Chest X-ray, AP view. Patient: 46 years old, sex M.
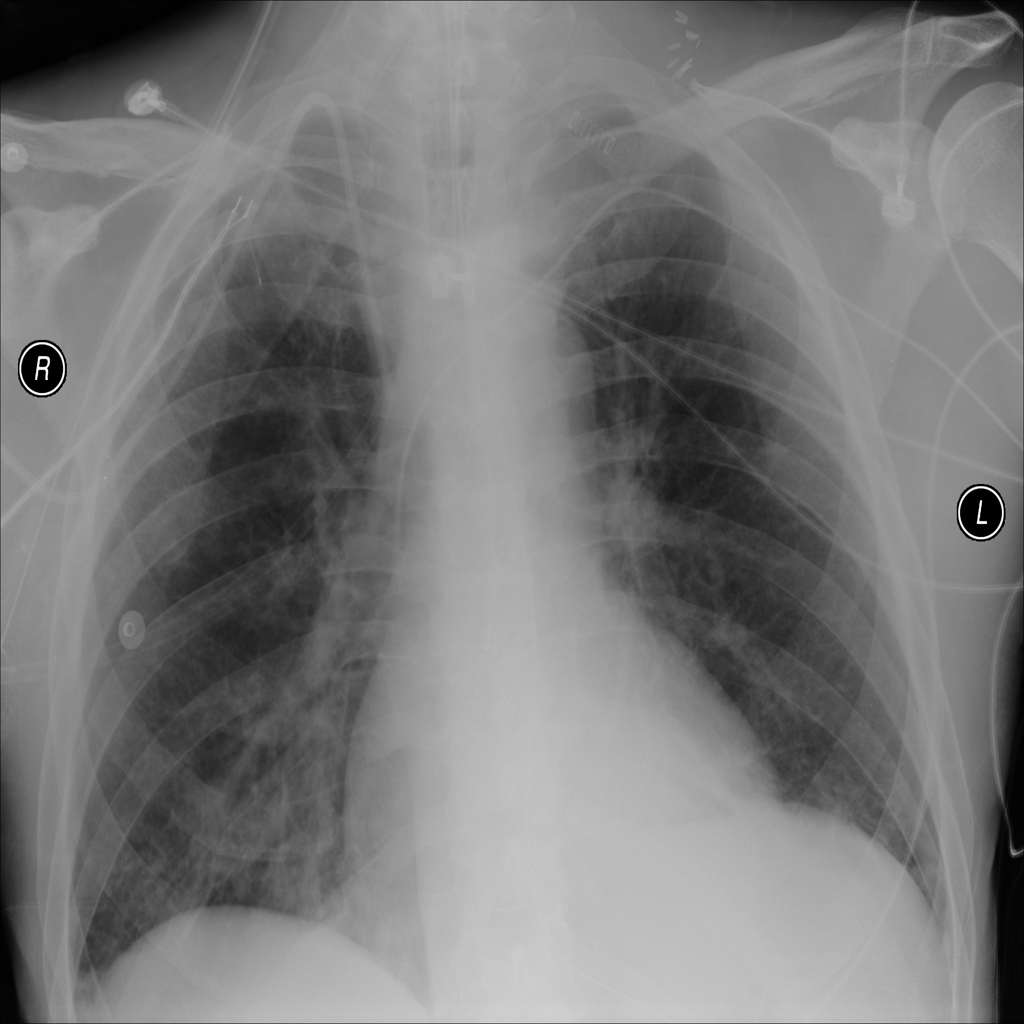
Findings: No Finding